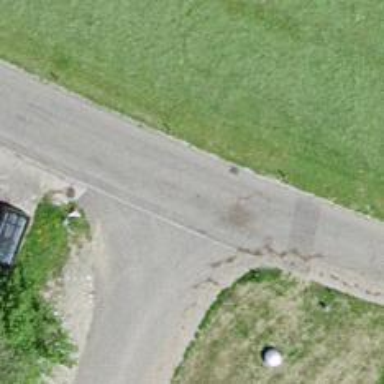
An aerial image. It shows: Smoothly paved residential road.